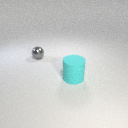
small gray metal sphere to the left of large cyan rubber cylinder